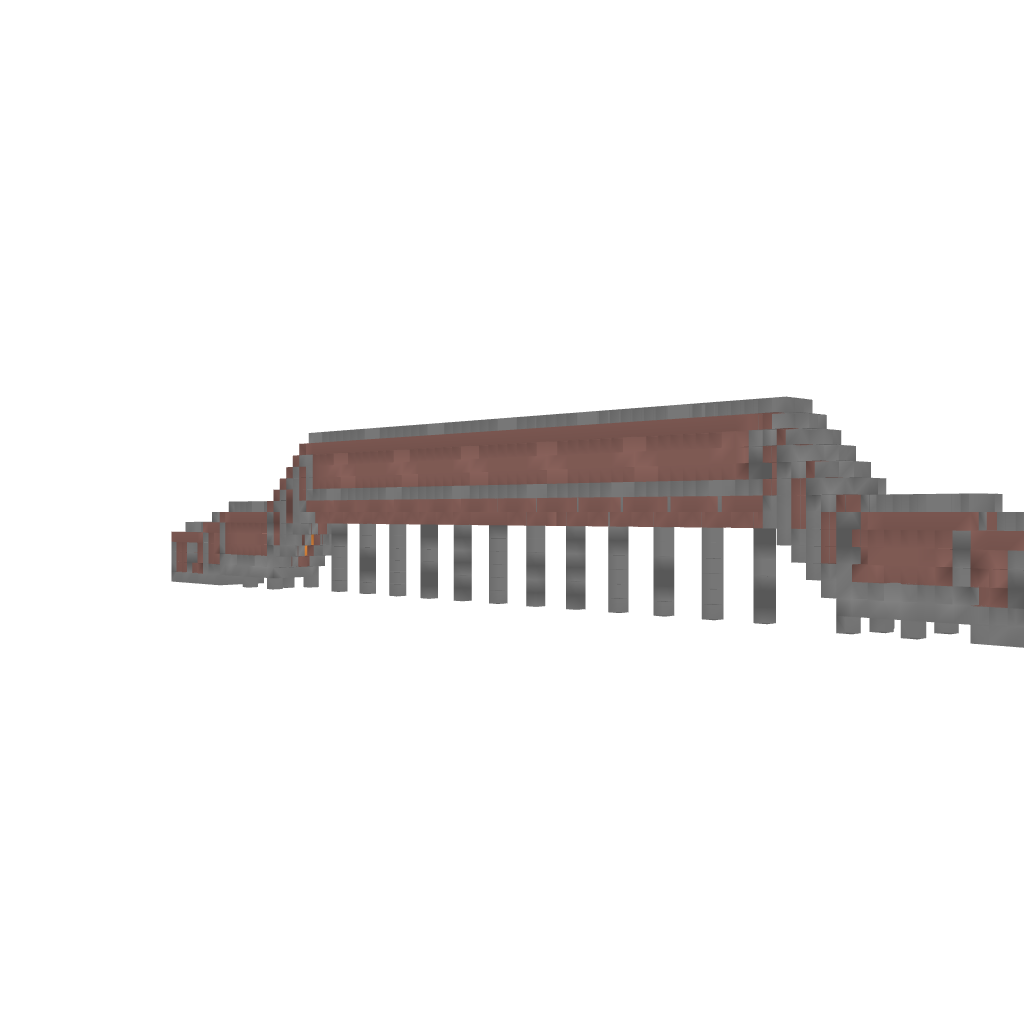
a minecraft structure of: Advanced Minecart Bridge #1 Fixed good quality